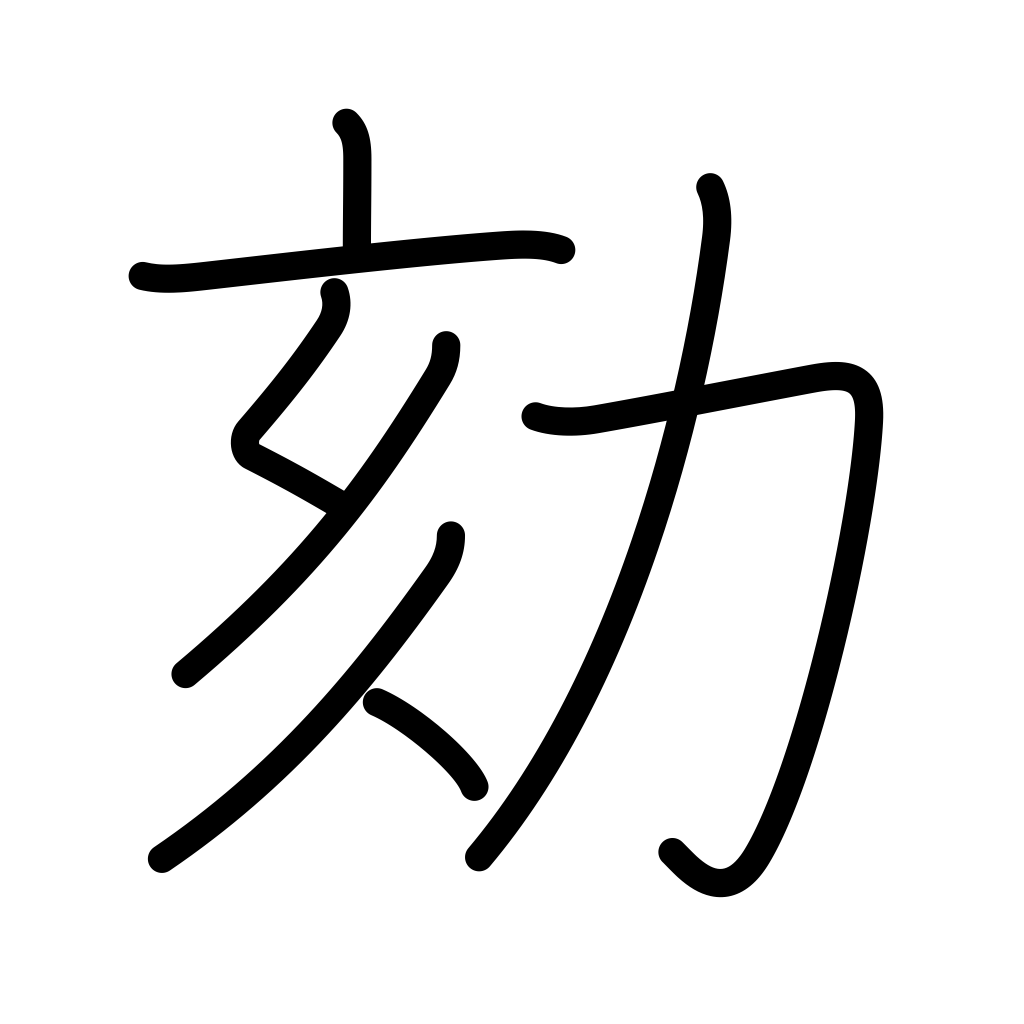
Meaning: censure, criminal investigation